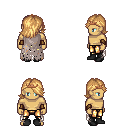
a pixel art fantasy rpg character, male body template, human, tanned skin, gray tattered cape, gold greaves, light blonde swoop hairstyle, bronze tiara, cloth bracers, black shoes, four views (front, back, left, right), 2x2 character sprite sheet, small pixel art, hard edges, no anti-aliasing